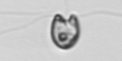
Label: flagellate_morphotype1